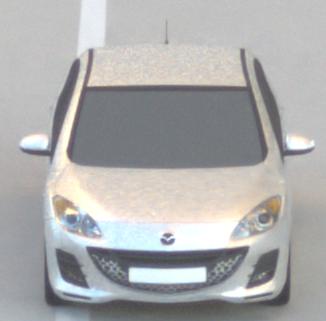
Make: Mazda
Model: 3 1.6
Detailed model: 3 (BL)
Model produced from: 2009/05
Model produced until: 2010/12
Doors: 5
Color: white
Road condition: dry road
Daytime: sunrise or sunset
Contrast: medium contrast